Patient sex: F
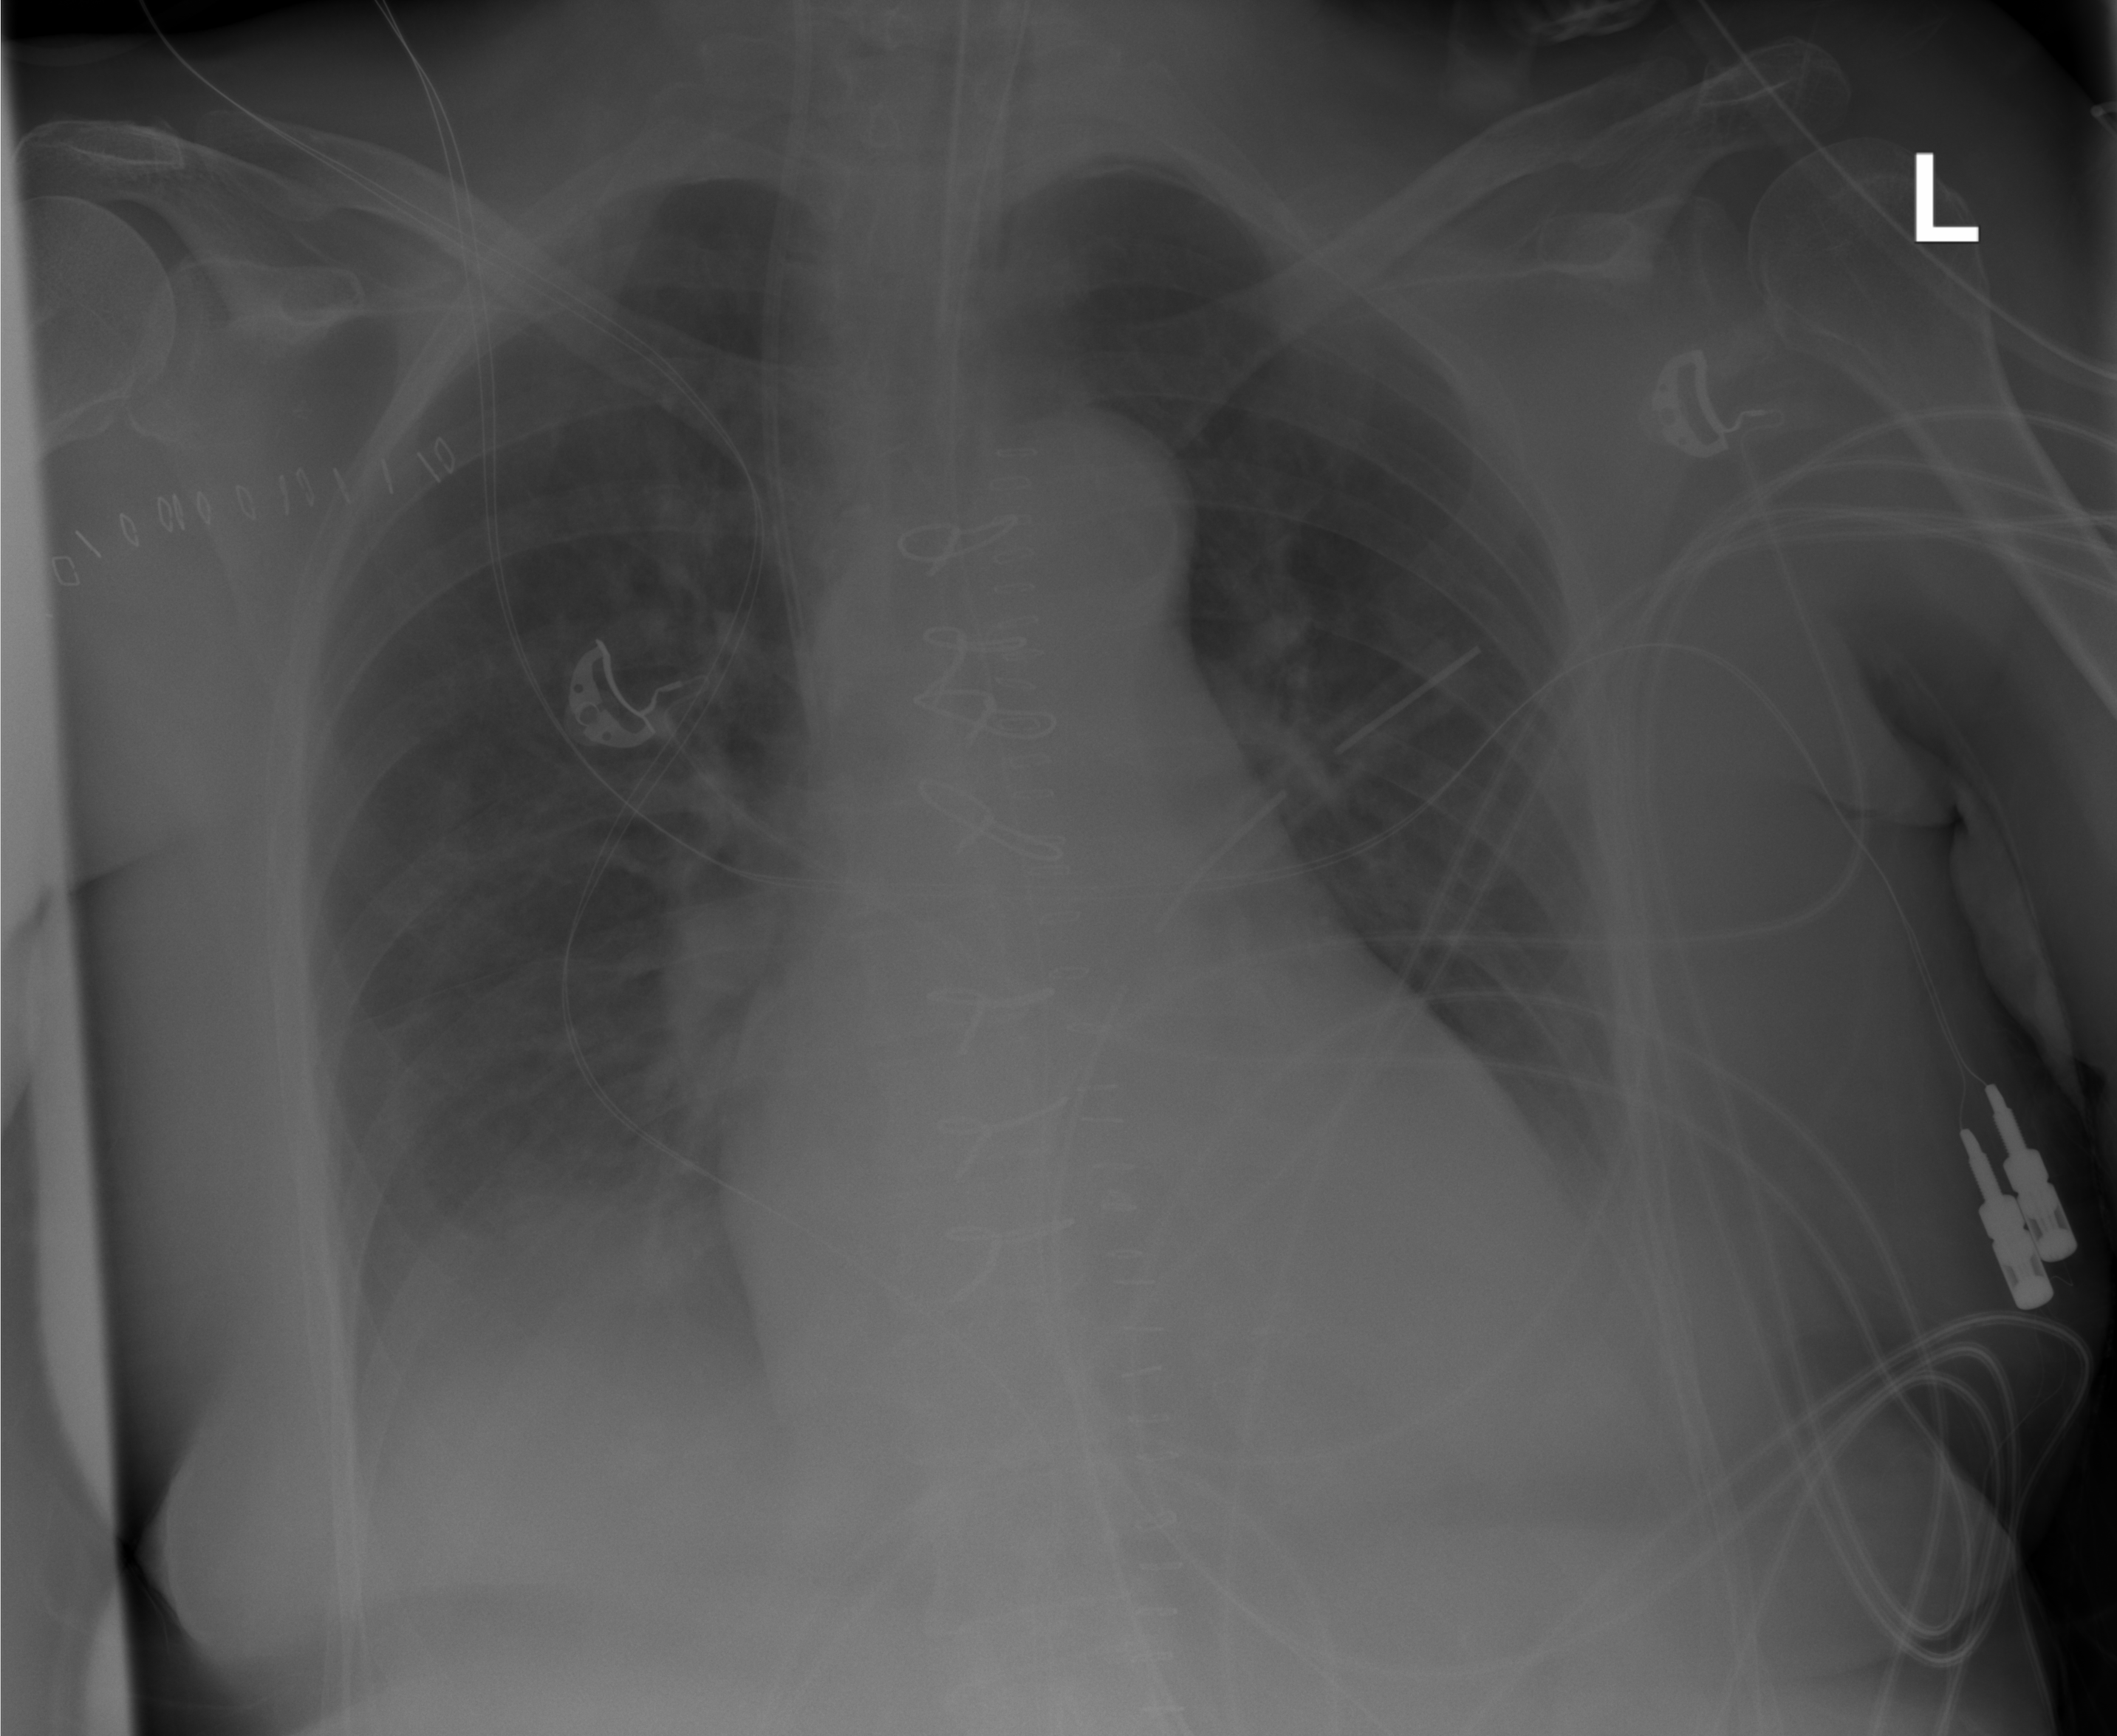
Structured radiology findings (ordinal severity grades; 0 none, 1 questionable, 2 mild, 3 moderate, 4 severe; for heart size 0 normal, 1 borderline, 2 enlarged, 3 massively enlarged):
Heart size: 2
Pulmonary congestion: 2
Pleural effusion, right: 2
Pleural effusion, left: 2
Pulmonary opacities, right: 0
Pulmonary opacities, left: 0
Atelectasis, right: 2
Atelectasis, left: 2